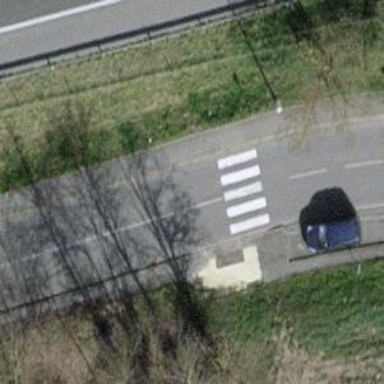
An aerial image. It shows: Marked crossing with zebra markings.